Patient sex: F
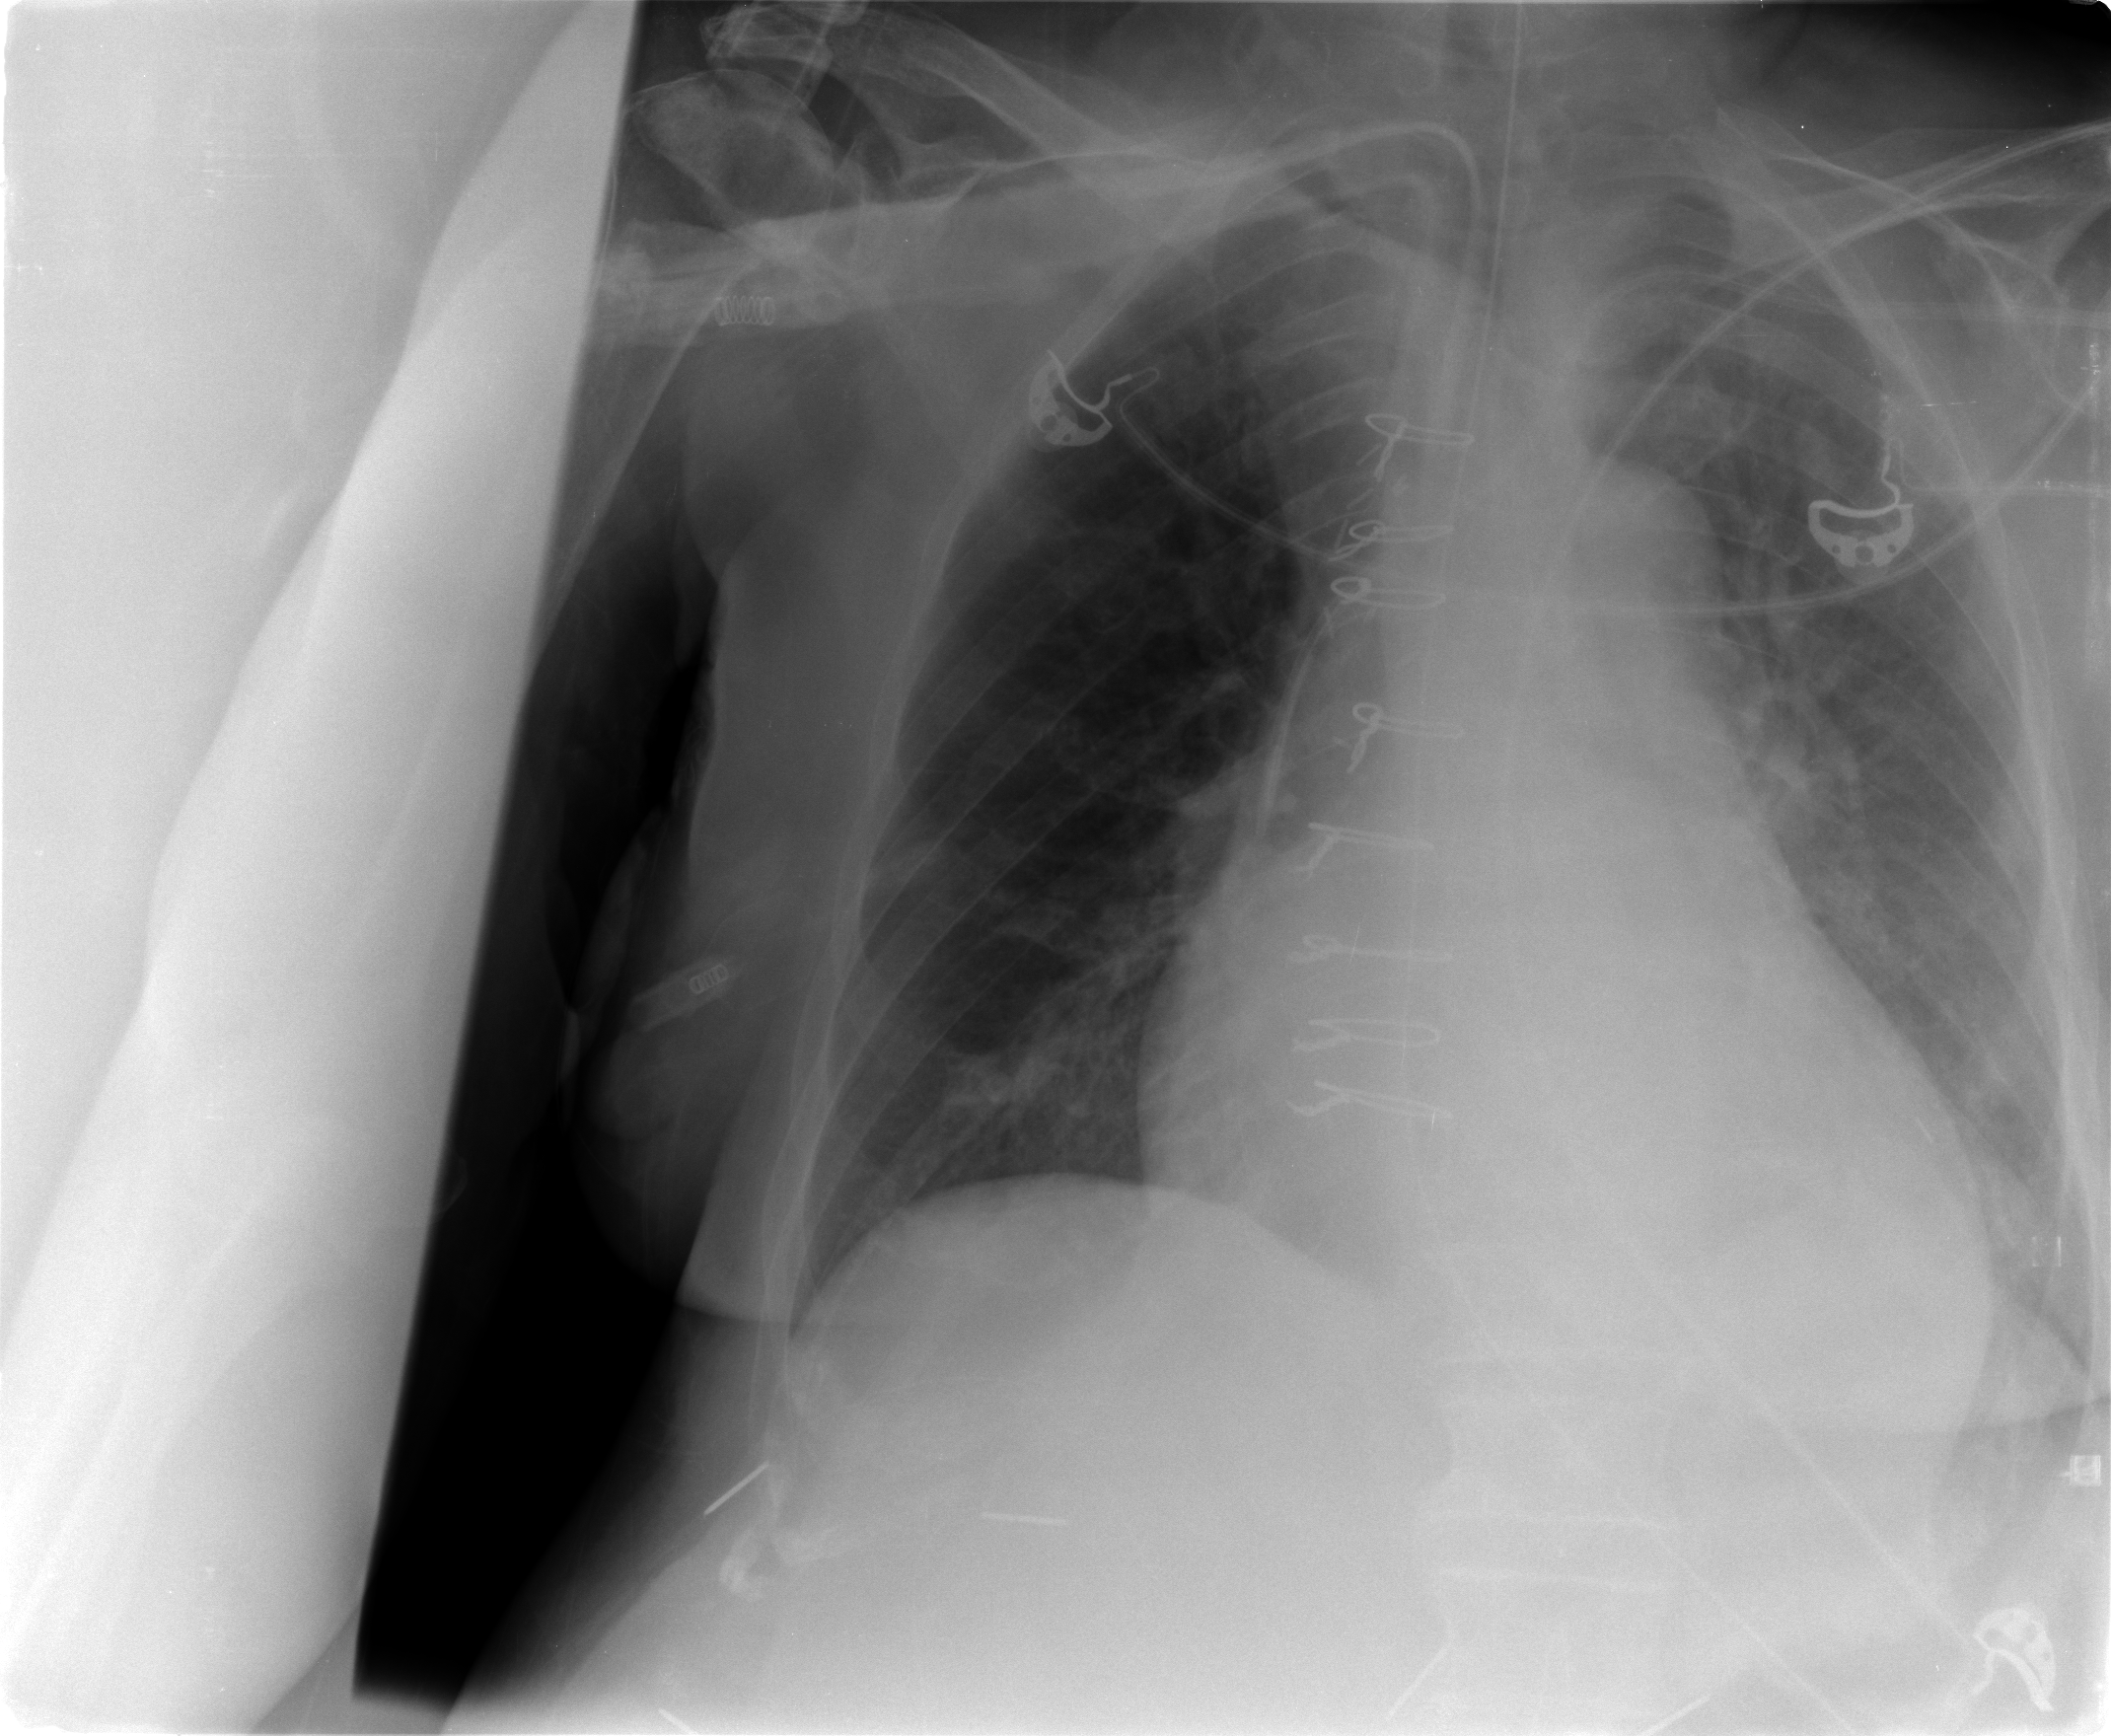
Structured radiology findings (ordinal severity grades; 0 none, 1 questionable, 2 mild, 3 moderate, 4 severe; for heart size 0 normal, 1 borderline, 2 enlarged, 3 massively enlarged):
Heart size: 2
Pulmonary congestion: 2
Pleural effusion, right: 0
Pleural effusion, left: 0
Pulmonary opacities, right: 2
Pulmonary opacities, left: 2
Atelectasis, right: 2
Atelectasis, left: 2